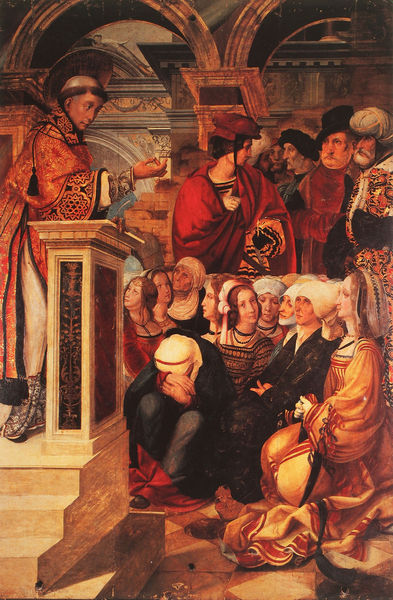
Titel: St. Felix Preaching, panel of the main altarpiece of the Collegiate Church of Sant Feliu de Girona
Künstler: Joan de Burgunya
Institution: Girona, Museu d’Art
Schlagwörter: gemälde, frauen, damen, männer, rot, kirche, gewand, gotik, perspektive, verzweiflung, kanzel, malerisch, gottesdienst, rötlich, mönch, predigt, verkündigung, aufschauend, volks, geldblich